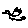
Label: bird